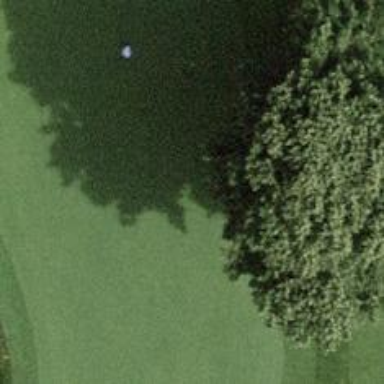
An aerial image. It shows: Golf green.